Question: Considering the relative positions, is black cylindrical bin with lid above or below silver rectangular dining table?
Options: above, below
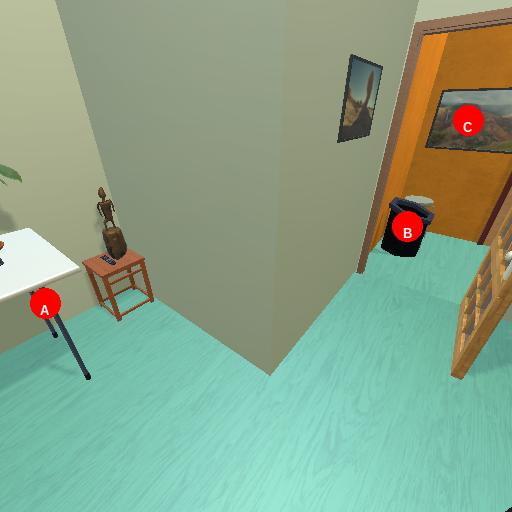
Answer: above